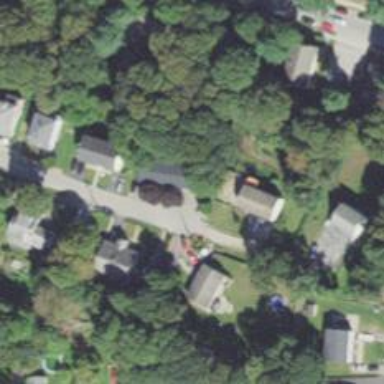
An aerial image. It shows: Residential driveway.